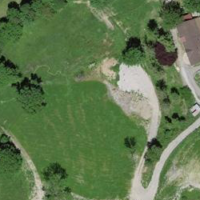
EUNIS habitat code: 44
Species observed at this site:
Linaria vulgaris
Echium vulgare